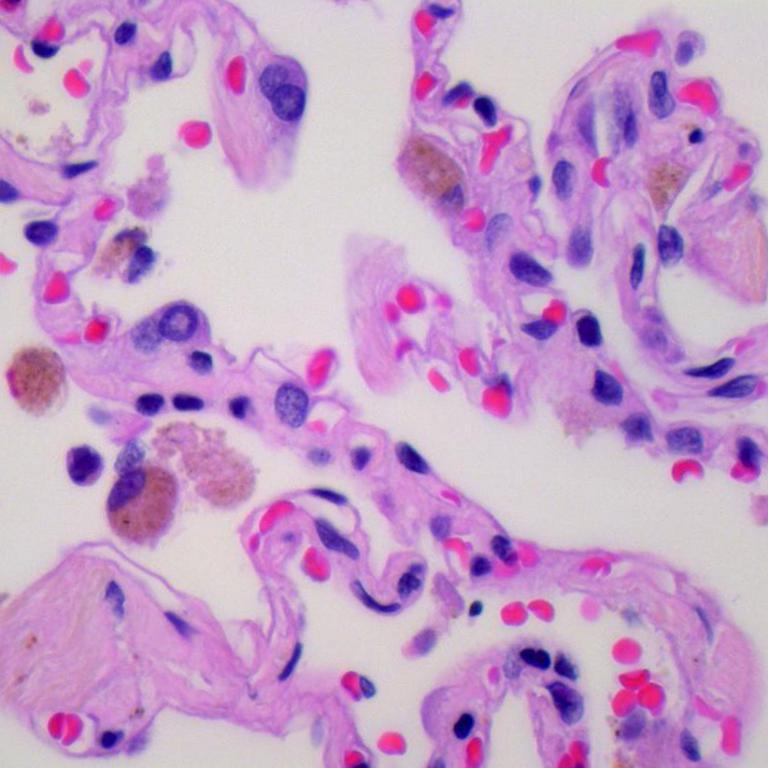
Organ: lung
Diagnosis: benign